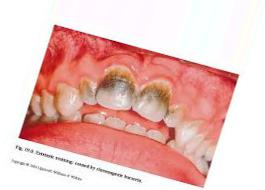
Condition: Tooth Discoloration